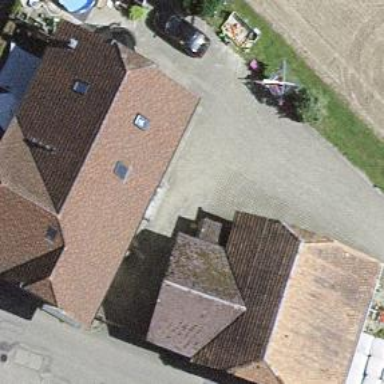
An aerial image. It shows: Rural barn.